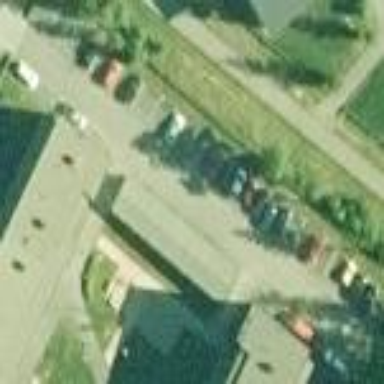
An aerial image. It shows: Parking area with surface.